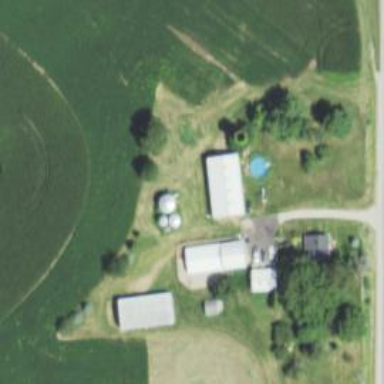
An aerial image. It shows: Silo.